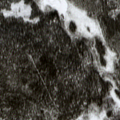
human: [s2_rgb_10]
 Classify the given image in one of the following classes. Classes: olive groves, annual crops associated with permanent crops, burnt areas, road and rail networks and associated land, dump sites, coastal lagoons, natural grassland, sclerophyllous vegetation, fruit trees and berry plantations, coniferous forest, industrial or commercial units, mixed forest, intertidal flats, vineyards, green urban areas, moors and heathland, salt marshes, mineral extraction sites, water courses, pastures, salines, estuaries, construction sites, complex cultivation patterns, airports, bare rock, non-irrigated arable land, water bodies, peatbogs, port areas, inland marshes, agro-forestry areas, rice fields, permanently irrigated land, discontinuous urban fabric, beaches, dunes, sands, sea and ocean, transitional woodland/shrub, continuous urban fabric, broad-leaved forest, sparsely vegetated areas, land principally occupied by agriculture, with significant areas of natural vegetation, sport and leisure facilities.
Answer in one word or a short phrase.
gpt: coniferous forest